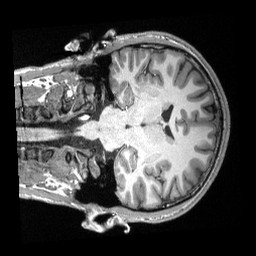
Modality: T1w
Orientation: coronal